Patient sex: M
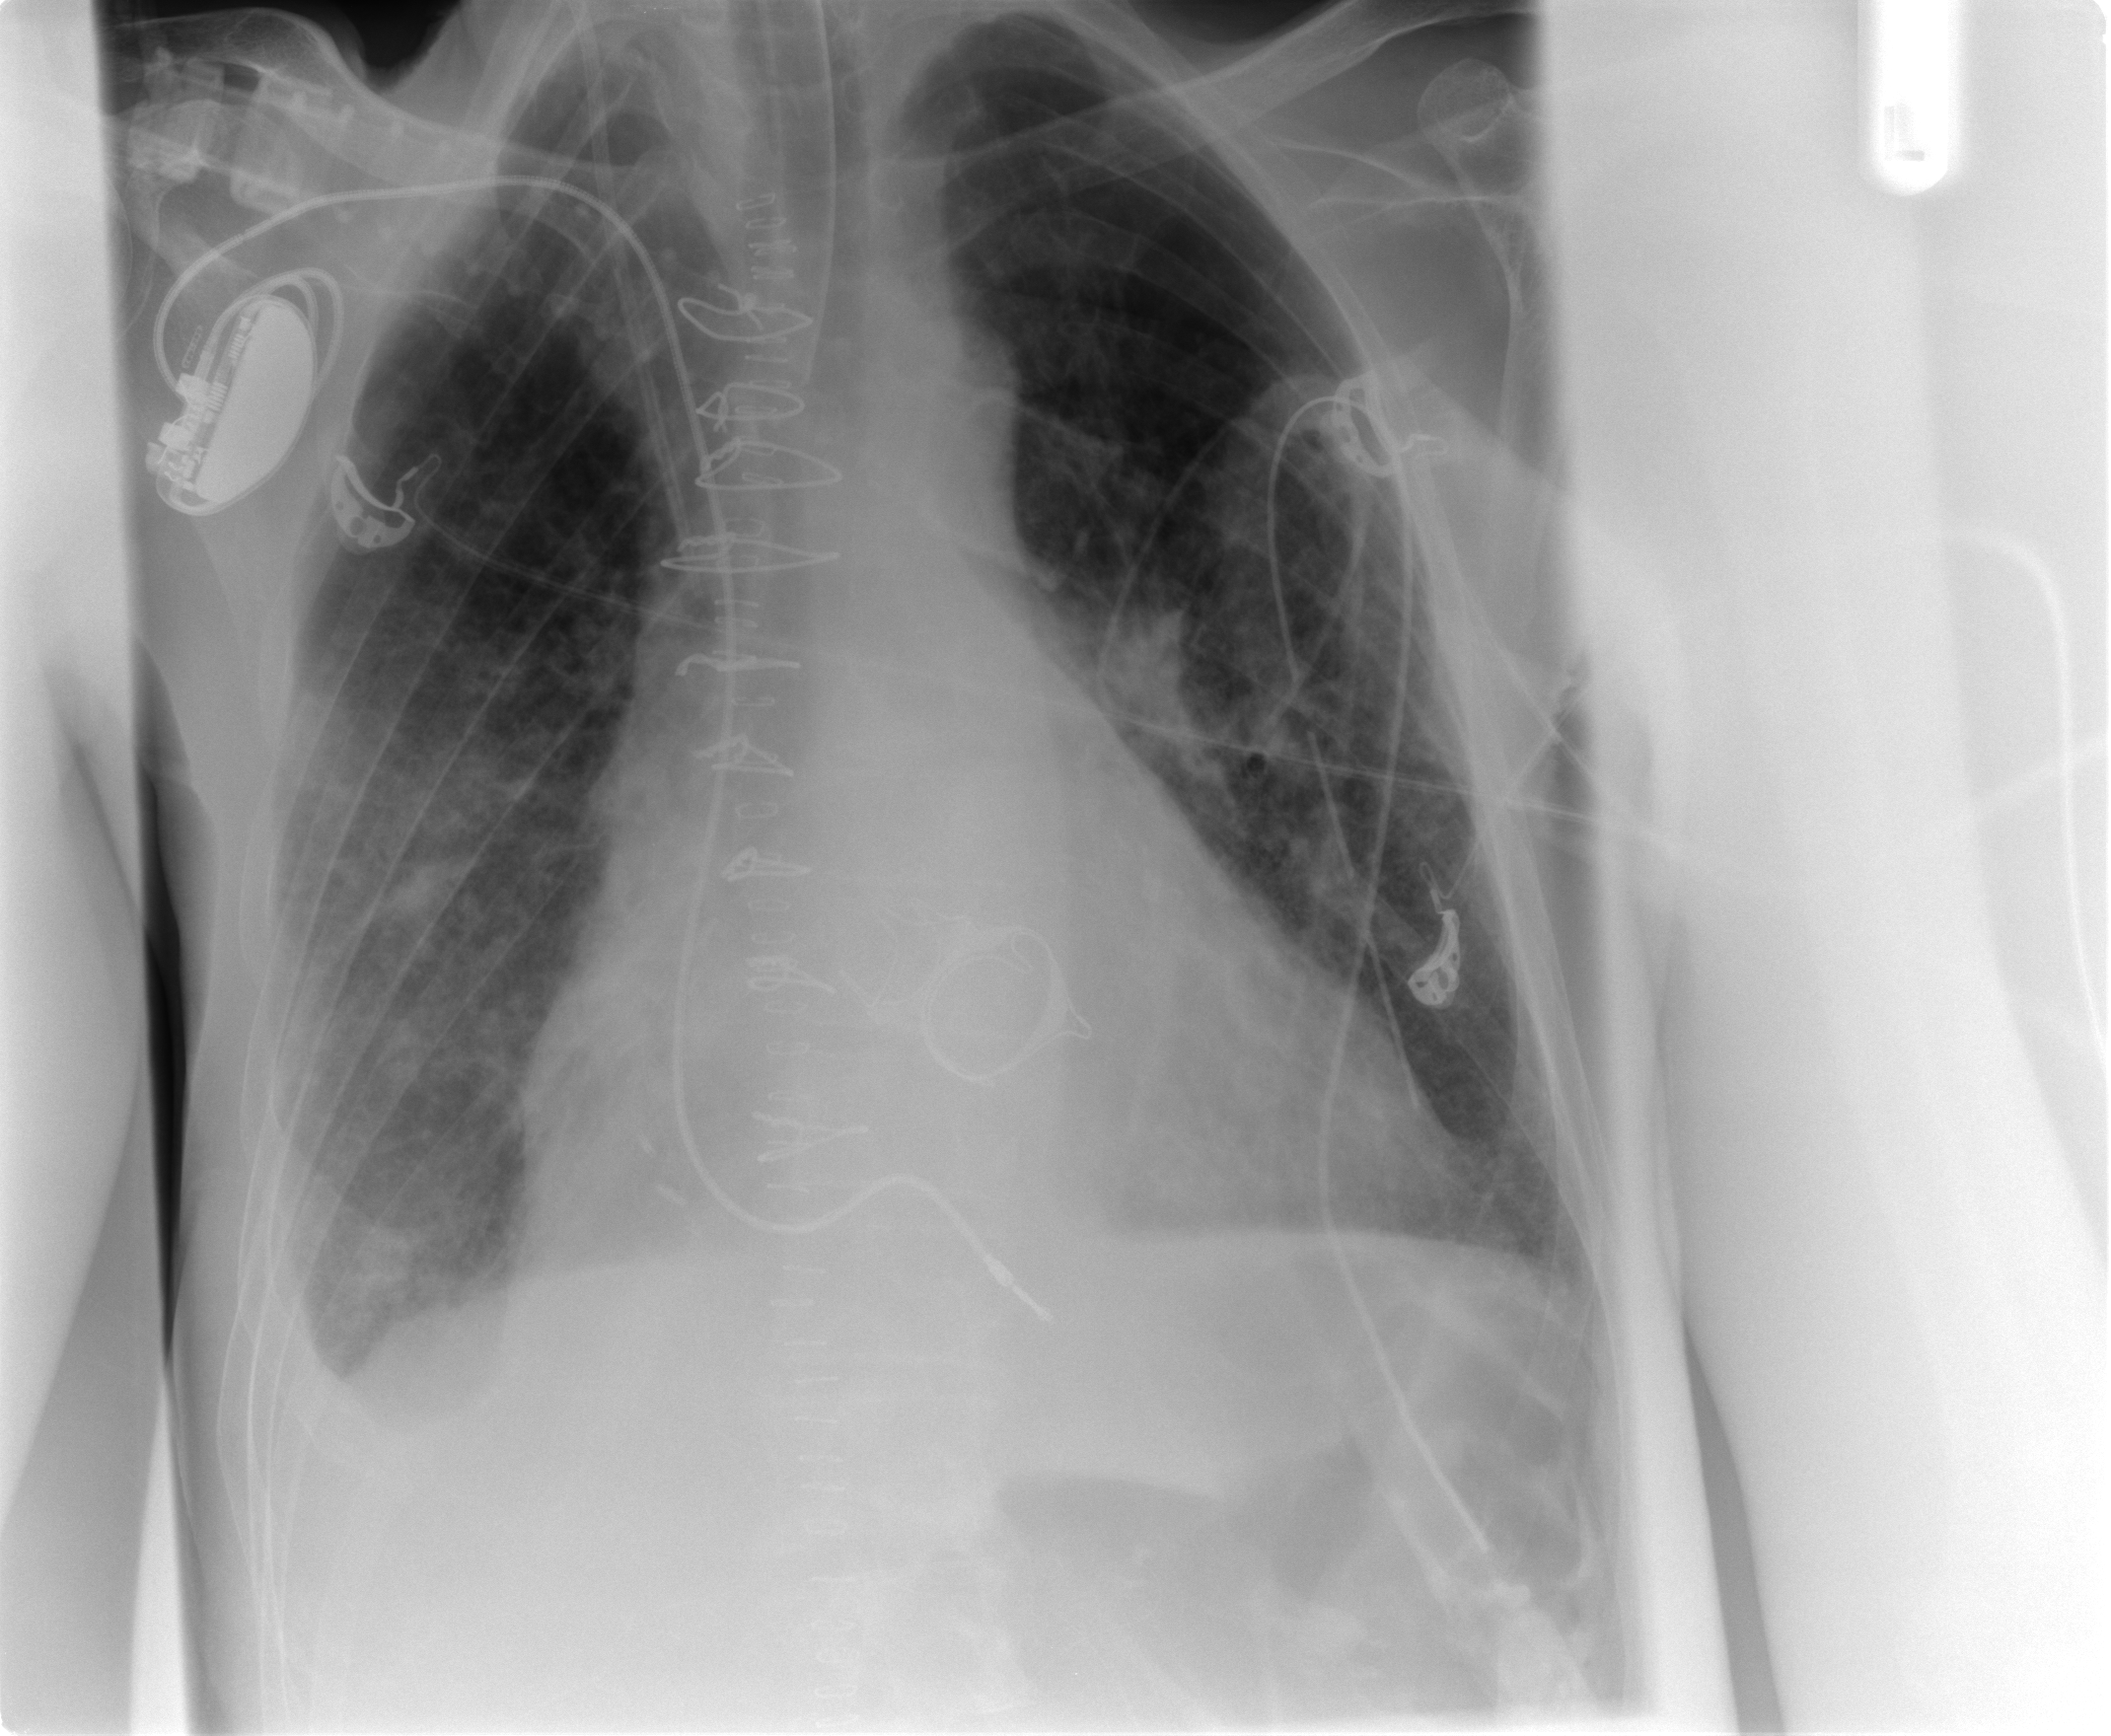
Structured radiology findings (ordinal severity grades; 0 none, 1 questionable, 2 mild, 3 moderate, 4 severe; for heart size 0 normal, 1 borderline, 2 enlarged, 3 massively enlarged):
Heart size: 2
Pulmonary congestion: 0
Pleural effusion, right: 2
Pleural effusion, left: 0
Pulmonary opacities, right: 0
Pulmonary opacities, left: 0
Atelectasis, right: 2
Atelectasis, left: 0